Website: macys
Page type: billing-address
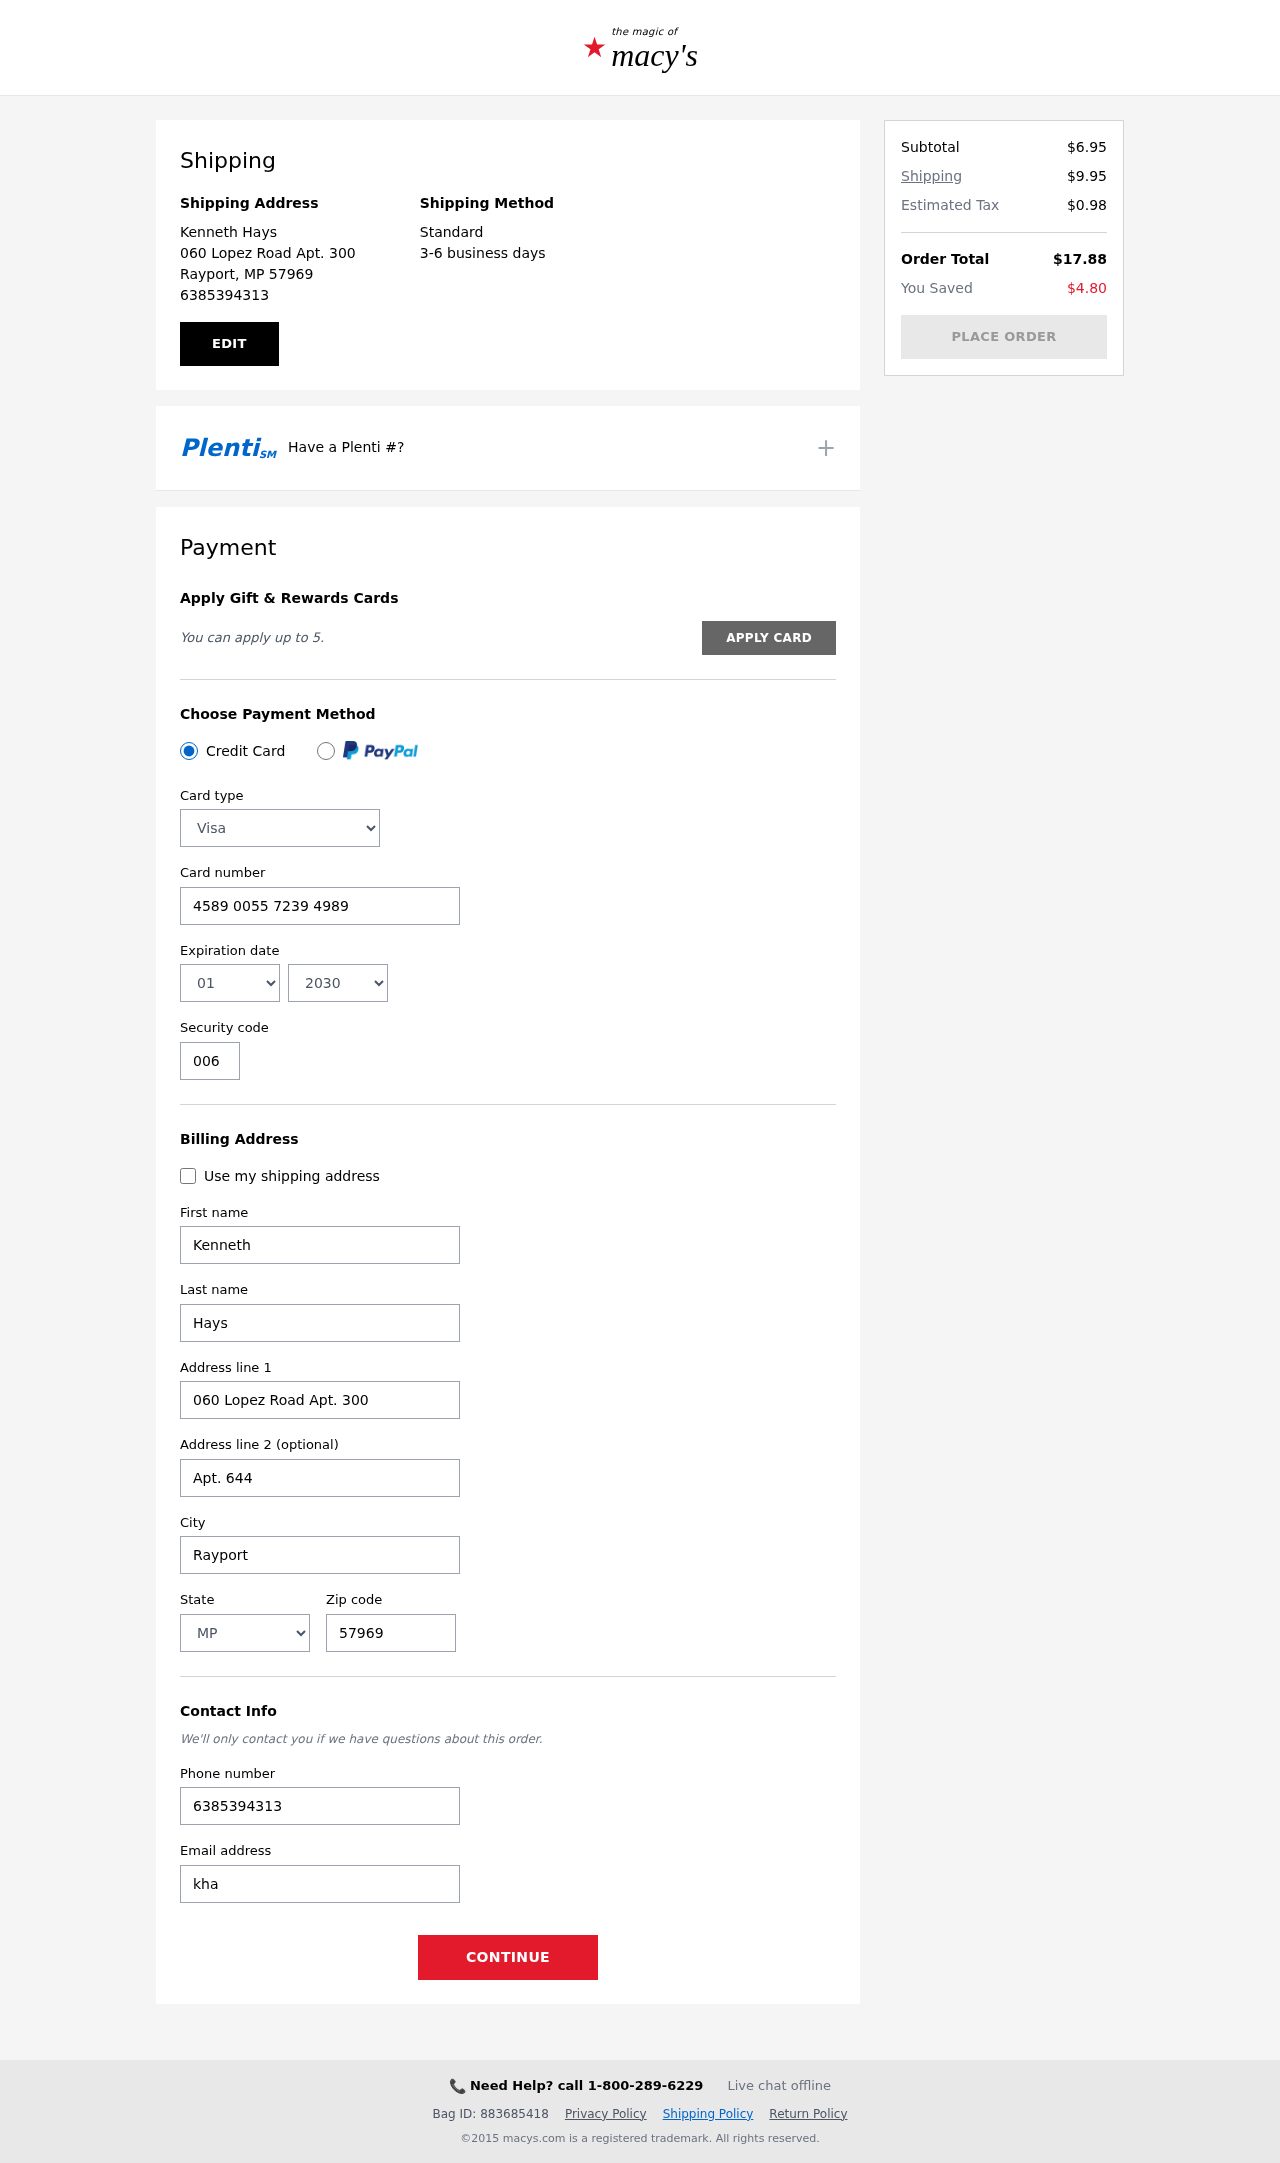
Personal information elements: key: PII_CARD_CVV
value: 006
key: PII_CARD_EXPIRY_MONTH
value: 01
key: PII_CARD_EXPIRY_YEAR
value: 30
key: PII_CARD_NUMBER
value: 4589 0055 7239 4989
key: PII_CARD_TYPE
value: Visa
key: PII_CITY
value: Rayport
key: PII_CITY_STATE_ZIP
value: Rayport, MP 57969
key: PII_EMAIL
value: khays@yahoo.com
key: PII_FIRSTNAME
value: Kenneth
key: PII_FULLNAME
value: Kenneth Hays
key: PII_LASTNAME
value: Hays
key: PII_PHONE
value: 6385394313
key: PII_POSTCODE
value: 57969
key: PII_STATE
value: MP
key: PII_STREET
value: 060 Lopez Road Apt. 300
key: PII_STREET2
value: Apt. 644
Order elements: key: ORDER_SUBTOTAL
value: $6.95
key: ORDER_SHIPPING_COST
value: $9.95
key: ORDER_TAX
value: $0.98
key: ORDER_TOTAL
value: $17.88
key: ORDER_SAVINGS
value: $4.80